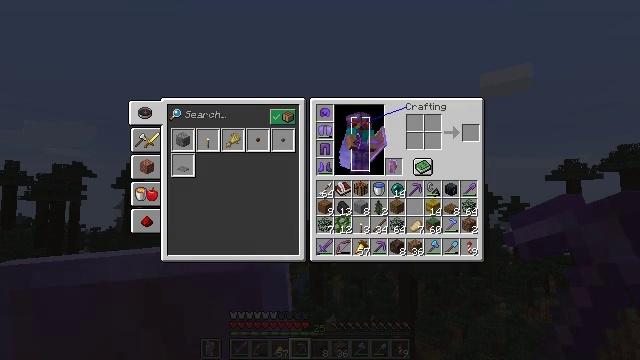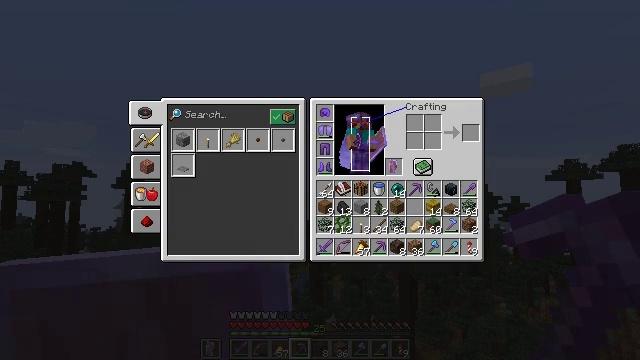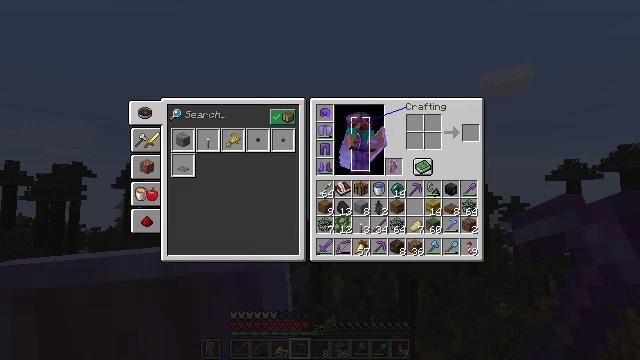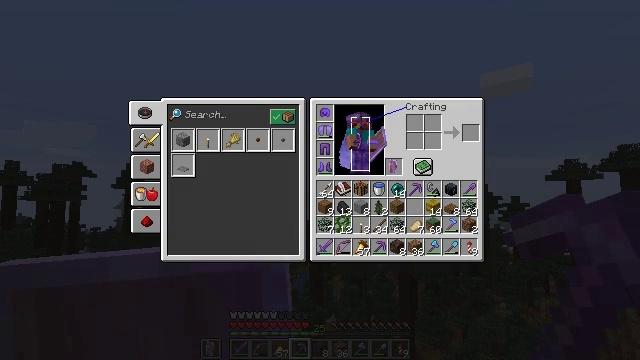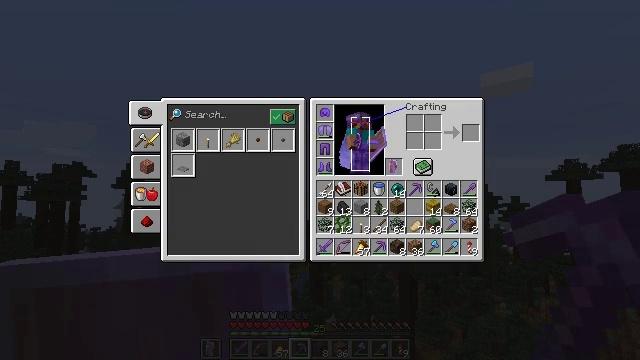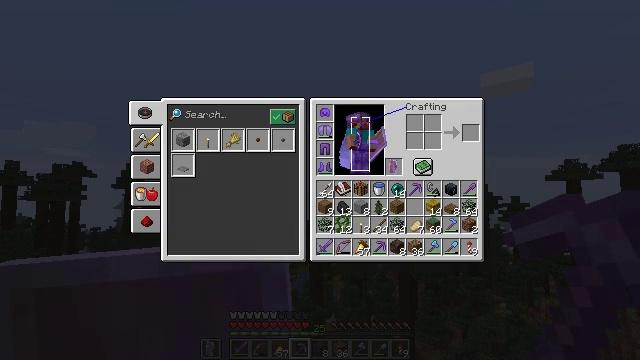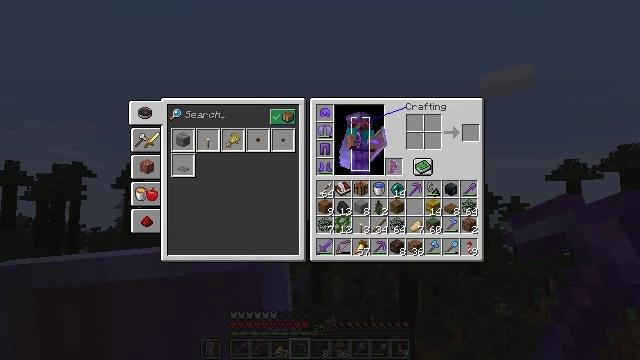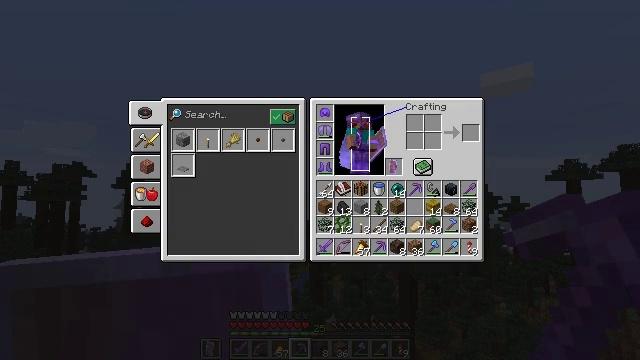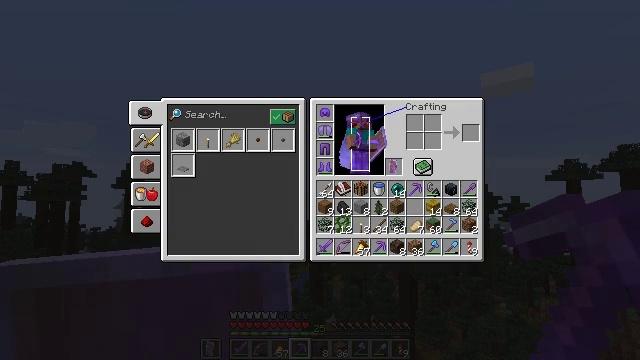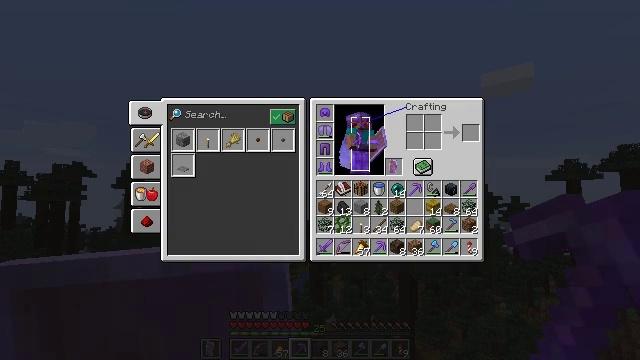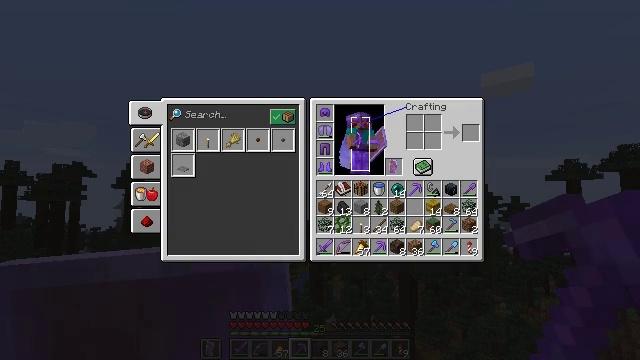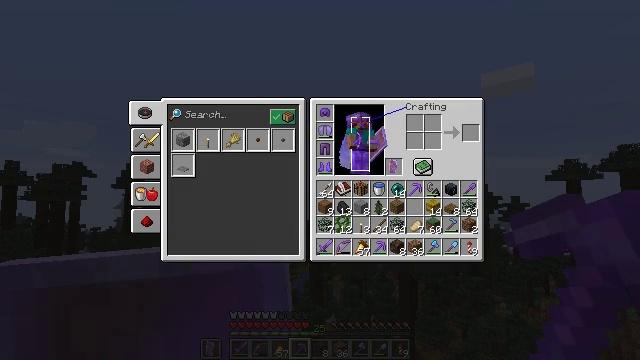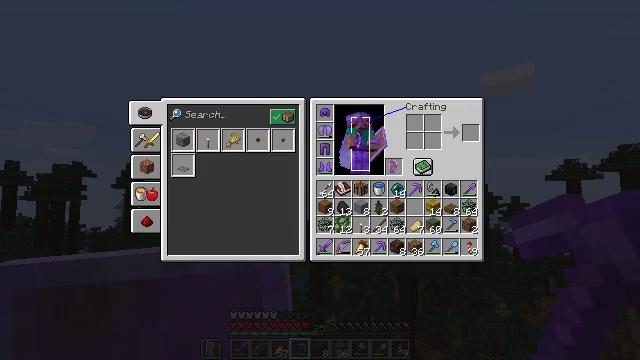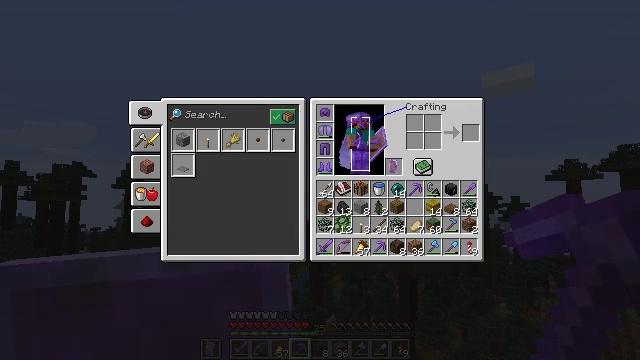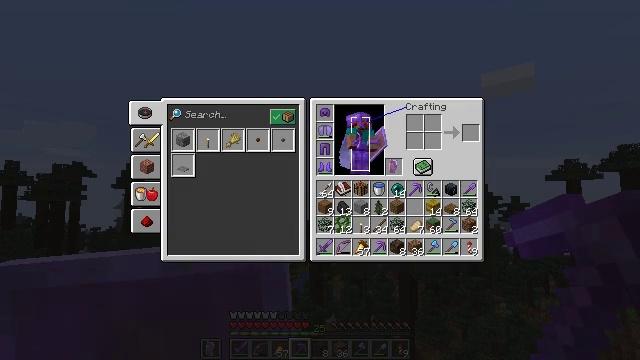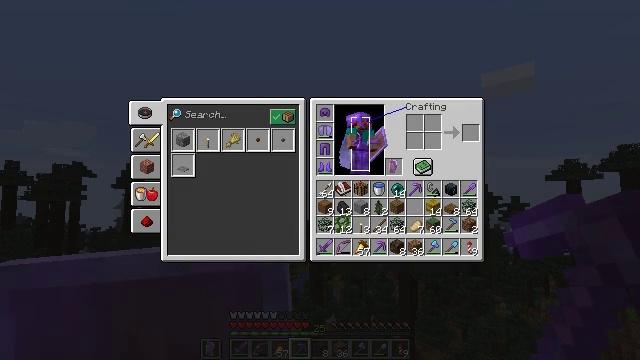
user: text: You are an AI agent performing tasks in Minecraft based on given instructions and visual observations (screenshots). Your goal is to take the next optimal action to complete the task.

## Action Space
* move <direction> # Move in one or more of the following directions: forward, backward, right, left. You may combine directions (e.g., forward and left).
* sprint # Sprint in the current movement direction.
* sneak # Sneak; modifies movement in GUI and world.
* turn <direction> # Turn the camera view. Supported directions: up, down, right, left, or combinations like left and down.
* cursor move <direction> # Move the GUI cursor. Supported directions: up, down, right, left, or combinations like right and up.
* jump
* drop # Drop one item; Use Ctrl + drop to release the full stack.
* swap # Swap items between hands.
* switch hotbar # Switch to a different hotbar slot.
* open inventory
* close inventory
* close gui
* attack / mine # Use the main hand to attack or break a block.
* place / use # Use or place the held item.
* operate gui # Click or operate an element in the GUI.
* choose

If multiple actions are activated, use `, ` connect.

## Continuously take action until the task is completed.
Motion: motion action
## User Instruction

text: Mine spruce leaves from the tree.
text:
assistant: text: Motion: no_op
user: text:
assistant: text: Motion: no_op
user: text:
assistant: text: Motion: no_op
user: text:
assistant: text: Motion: no_op
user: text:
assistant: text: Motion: no_op
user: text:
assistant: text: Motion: no_op
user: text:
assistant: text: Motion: no_op
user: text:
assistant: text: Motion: no_op
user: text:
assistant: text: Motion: no_op
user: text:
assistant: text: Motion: no_op
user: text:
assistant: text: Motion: no_op
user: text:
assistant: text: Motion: no_op
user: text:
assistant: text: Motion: no_op
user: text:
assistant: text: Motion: no_op
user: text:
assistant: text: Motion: no_op
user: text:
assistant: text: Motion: no_op
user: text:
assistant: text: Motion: no_op
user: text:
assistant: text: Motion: no_op
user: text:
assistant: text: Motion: no_op
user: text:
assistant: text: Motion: no_op
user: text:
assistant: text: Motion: no_op
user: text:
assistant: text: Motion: no_op
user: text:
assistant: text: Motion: no_op
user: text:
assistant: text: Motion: no_op
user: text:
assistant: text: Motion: no_op
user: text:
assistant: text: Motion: no_op
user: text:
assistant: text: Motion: no_op
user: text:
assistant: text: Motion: no_op
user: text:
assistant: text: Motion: no_op
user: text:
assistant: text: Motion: no_op